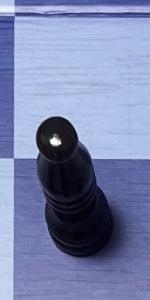
Label: Bishop_Black